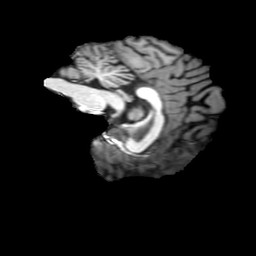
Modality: T1w
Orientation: sagittal
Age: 34
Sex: female
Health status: healthy